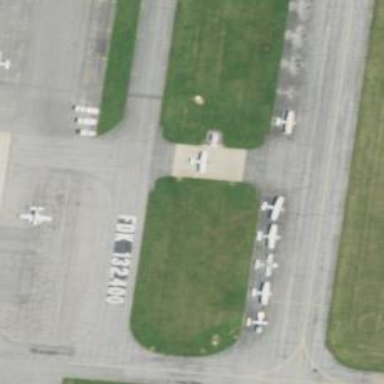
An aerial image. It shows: Image of taxiway at airport.